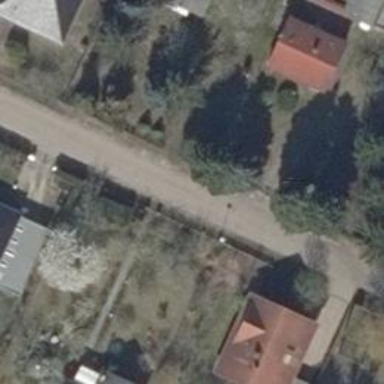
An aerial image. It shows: Driveway.